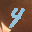
Label: 4